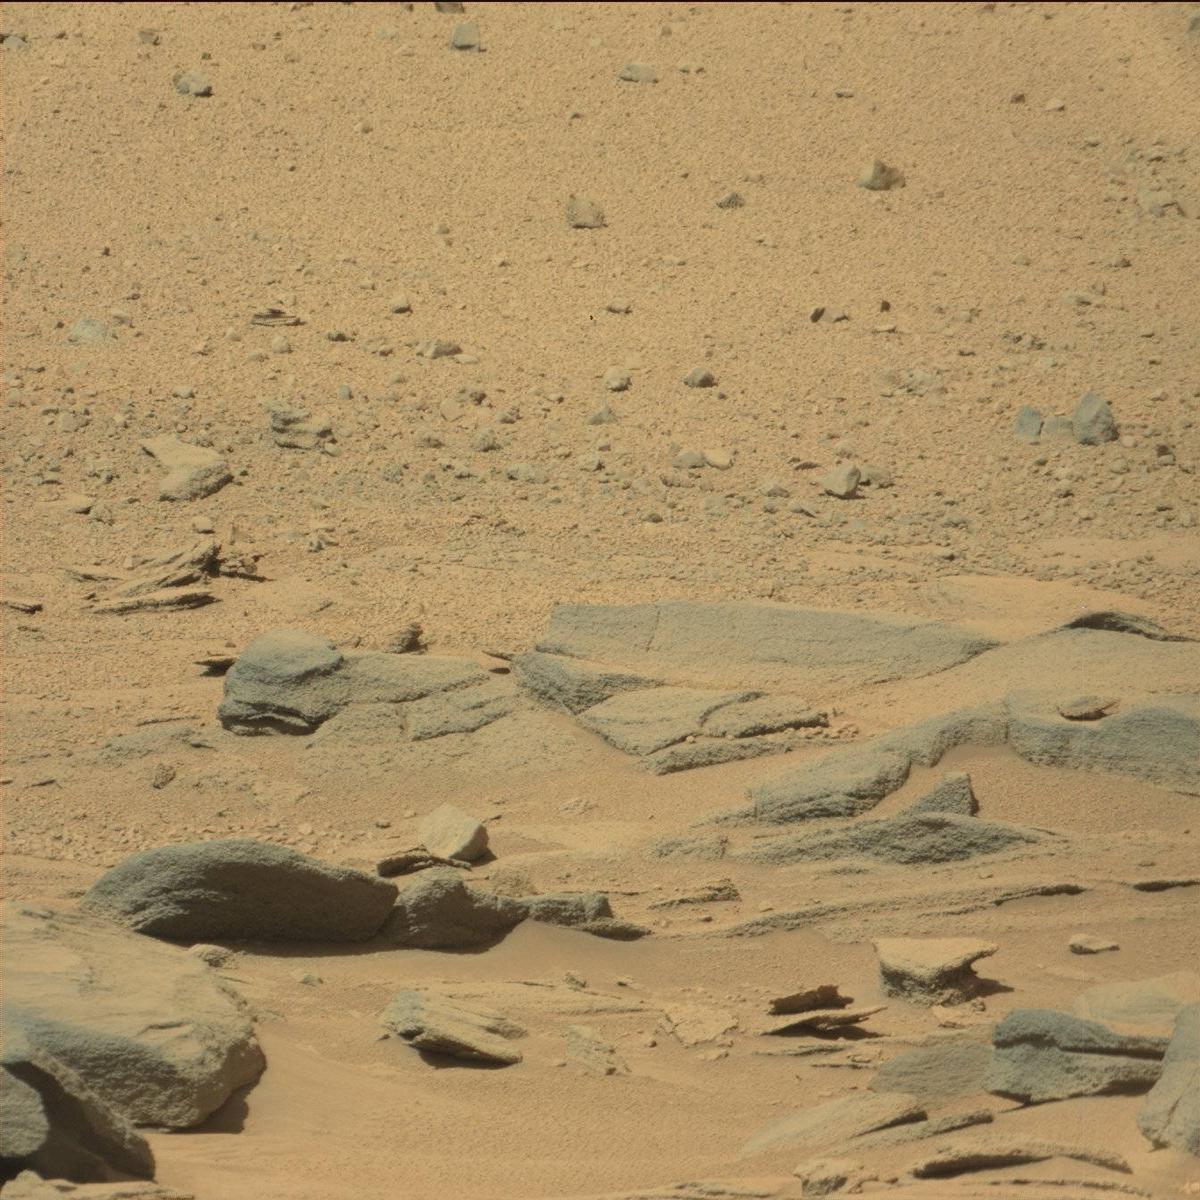
Terrain classes present: Bedrock, Sand / Soil